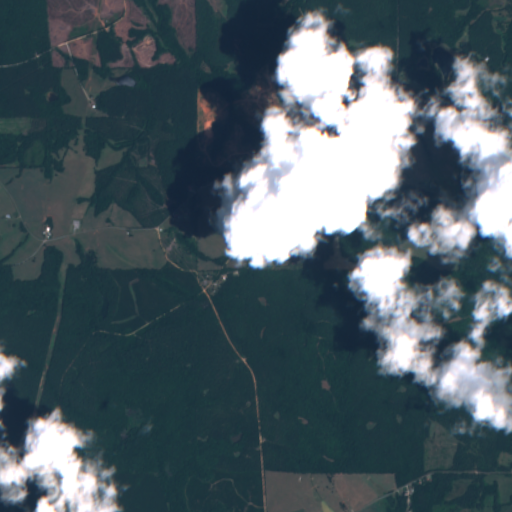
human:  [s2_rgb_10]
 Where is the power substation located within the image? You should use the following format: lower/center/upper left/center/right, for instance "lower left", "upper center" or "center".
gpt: The power substation is located in the center left of the image.
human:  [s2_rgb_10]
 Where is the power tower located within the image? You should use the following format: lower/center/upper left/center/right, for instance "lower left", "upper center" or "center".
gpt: The power tower is located in the lower left of the image.
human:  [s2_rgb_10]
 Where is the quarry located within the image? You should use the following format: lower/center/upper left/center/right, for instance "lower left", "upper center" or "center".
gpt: There is no quarry in the image.